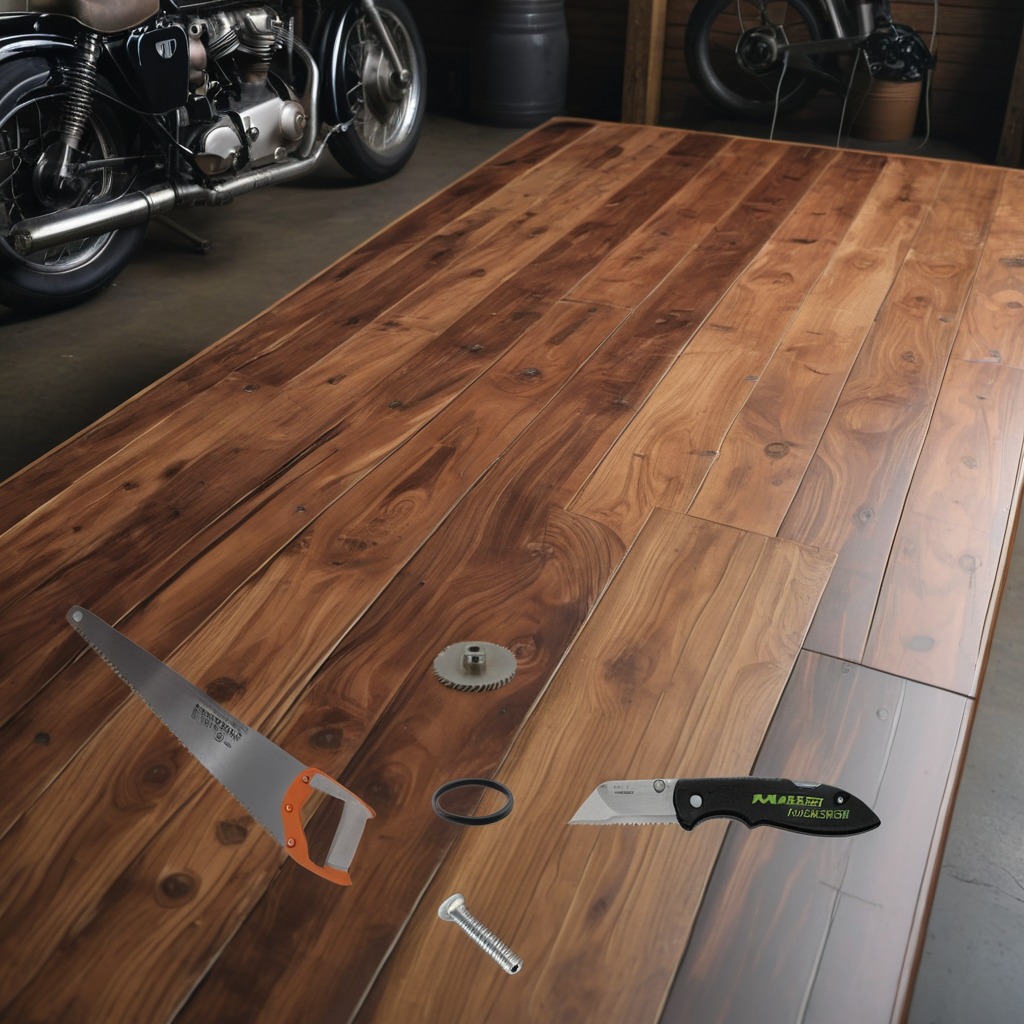
A rubber Oring, a steel gear with teeth, a utility knife, a metal machine screw, and a handheld metal saw are lying on the oil-spilled wooden table in a vintage motorcycle garage.